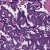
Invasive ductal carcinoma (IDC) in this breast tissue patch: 1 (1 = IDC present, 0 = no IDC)